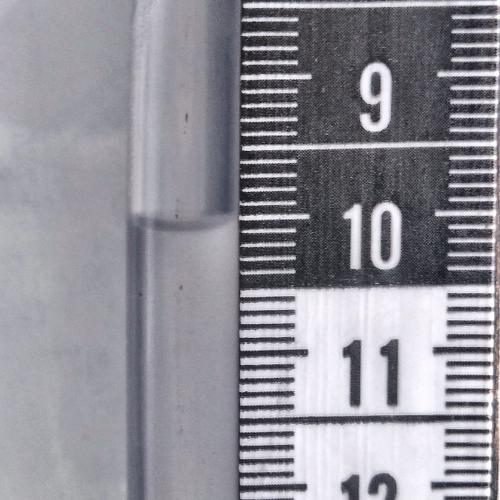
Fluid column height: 10.0 cm